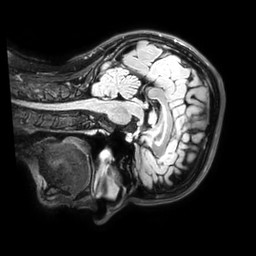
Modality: FLAIR
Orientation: sagittal
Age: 33
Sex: female
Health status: healthy
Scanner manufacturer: philips
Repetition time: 4.8 s
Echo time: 0.2812 s